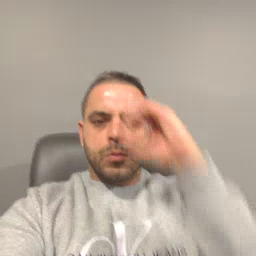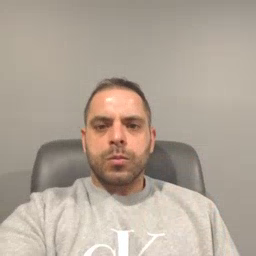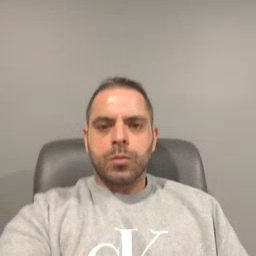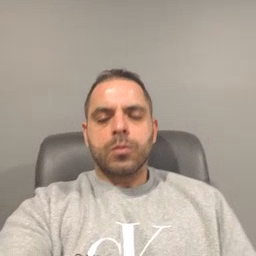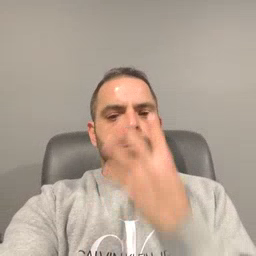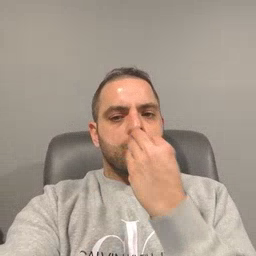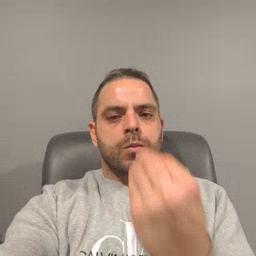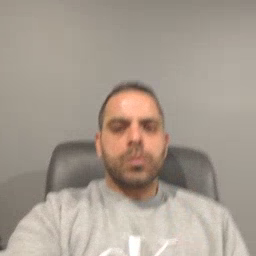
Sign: wolf